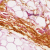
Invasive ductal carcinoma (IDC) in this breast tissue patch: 0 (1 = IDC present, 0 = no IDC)